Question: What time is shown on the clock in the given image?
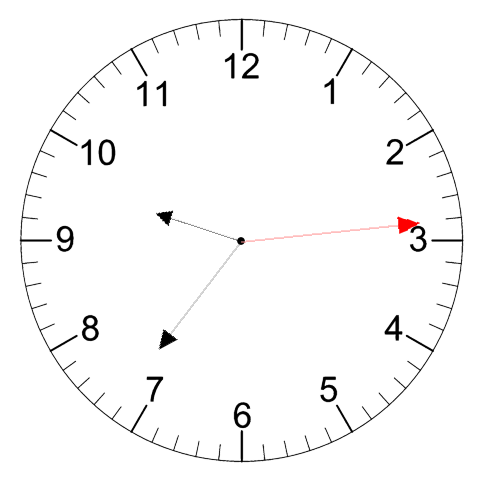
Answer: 09:36:14